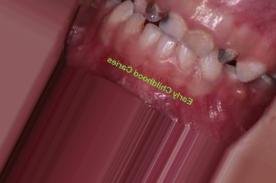
Condition: Caries